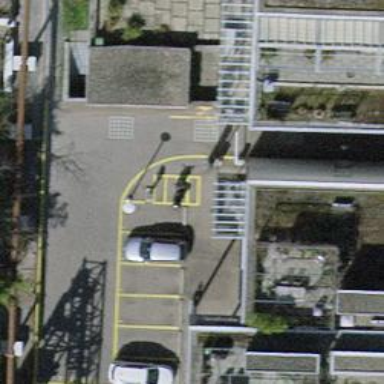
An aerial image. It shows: Motorcycle parking area.